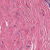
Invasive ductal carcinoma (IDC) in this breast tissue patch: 0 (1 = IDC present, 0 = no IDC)